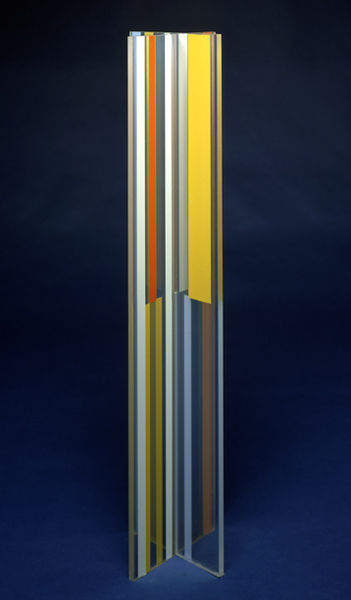
Titel: Plastic Column, Plastic Column
Künstler: Ilya Bolotowsky
Standort: Amherst (Massachusetts, USA)
Institution: Mead Art Museum, Amherst College
Schlagwörter: blue, red, white, dark, green, modern, yellow, orange, line, cross, glass, photo, plastic, sculpture, abstract, design, vertical, art, colors, lines, stripes, contemporary, modernist, photograph, tall, rectangular, transparent, minimalist, primary, 4, colrs, photi, plexiglas